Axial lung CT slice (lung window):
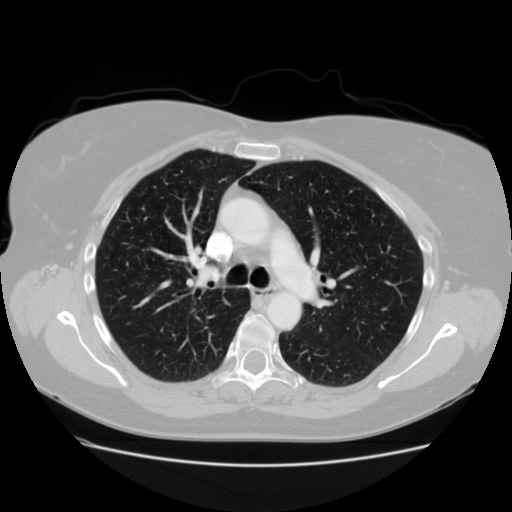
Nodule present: no